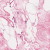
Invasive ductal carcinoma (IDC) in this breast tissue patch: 0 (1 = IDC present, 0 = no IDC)